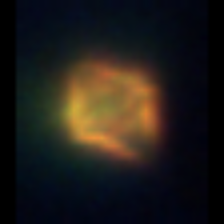
Taxon: Heterocapsa
Group: Dinoflagellates